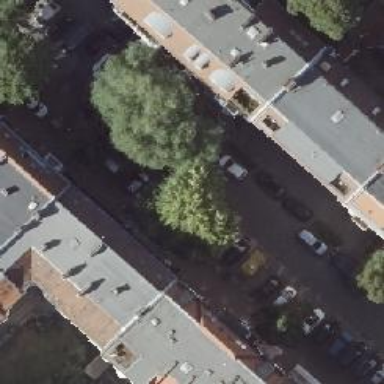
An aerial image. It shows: Living street with parking available on both sides. The parking orientation is parallel to the street.